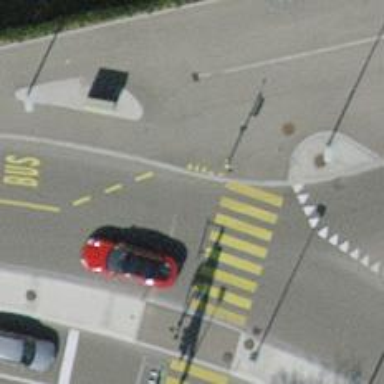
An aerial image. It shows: Road crossing with traffic signals.